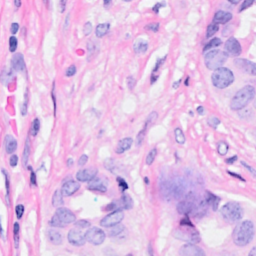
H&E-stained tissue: Breast